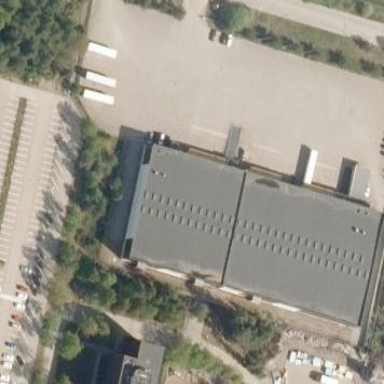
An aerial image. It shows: Warehouse used for storage.